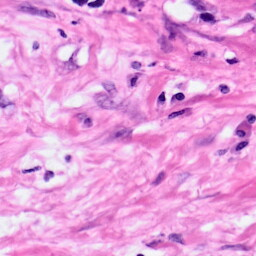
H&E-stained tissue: Pancreatic